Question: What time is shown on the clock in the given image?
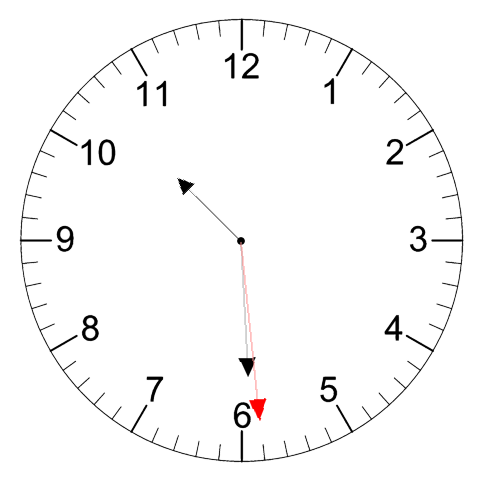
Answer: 10:29:29